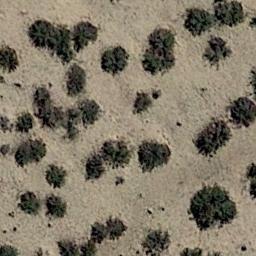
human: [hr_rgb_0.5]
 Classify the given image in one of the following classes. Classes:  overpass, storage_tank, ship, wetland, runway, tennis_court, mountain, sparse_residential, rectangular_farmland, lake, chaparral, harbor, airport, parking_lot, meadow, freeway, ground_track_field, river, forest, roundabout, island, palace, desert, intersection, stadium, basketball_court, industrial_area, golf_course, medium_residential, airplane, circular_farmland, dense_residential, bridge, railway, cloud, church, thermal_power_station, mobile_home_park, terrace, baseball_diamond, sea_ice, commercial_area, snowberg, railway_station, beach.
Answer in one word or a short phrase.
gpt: chaparral